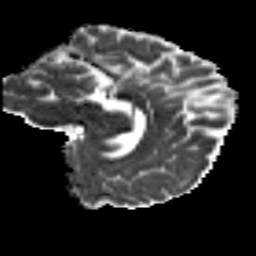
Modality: MD
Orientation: sagittal
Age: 29
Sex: female
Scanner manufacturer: siemens
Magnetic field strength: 3 T
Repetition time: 8.8 s
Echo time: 0.085 s